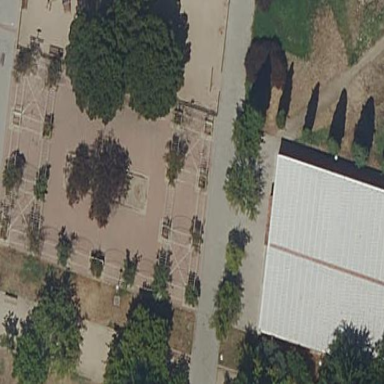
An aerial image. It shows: Park.